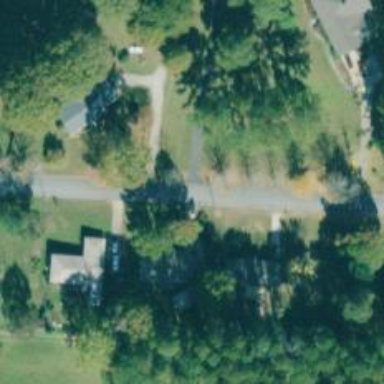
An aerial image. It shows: Residential road.